Question: This is what it looks like:

And this is my code:
'''
<div class="product-name">
<h22><?php echo (($_product->getResource()->getAttribute('hersteller')->getFrontend()->getValue($_product) && $_product->getResource()->getAttribute('hersteller')->getFrontend()->getValue($_product) != "Nein") ? $_product->getResource()->getAttribute('hersteller')->getFrontend()->getValue($_product) : ''); ?>
<?php echo (($_product->getResource()->getAttribute('weingut')->getFrontend()->getValue($_product) && $_product->getResource()->getAttribute('weingut')->getFrontend()->getValue($_product) != "Nein") ? $_product->getResource()->getAttribute('weingut')->getFrontend()->getValue($_product) : ''); ?>
<?php echo (($_product->getResource()->getAttribute('ob_hersteller')->getFrontend()->getValue($_product) && $_product->getResource()->getAttribute('ob_hersteller')->getFrontend()->getValue($_product) != "Nein") ? $_product->getResource()->getAttribute('ob_hersteller')->getFrontend()->getValue($_product) : ''); ?></h22></div>
'''
Strangely the "no" only appears in the english version. We modified the list.phtml to show the company or manufacturer or vineyard.
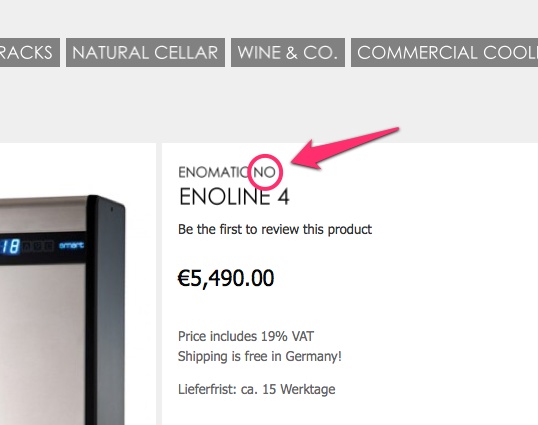
Answer: You check if you value is equal to 'Nein' if different to 'Nein' you show it.
In the english version it's not 'Nein' it's no so it always show.
You should change it in your files or use the translation feature of Magento.